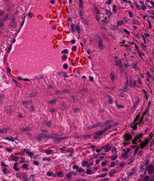
Tumor epithelial tissue: no
Tumor-associated stroma tissue: yes
Normal tissue: no